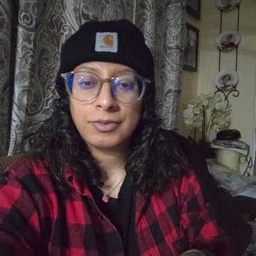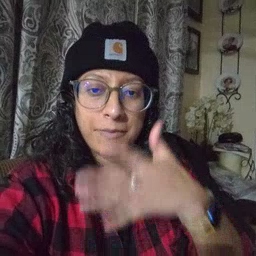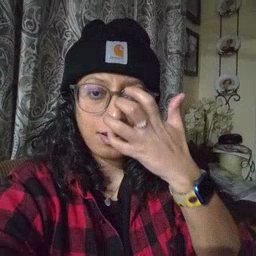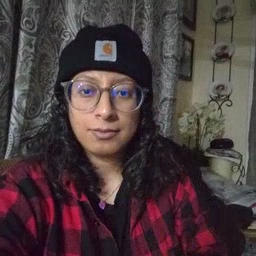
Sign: mad